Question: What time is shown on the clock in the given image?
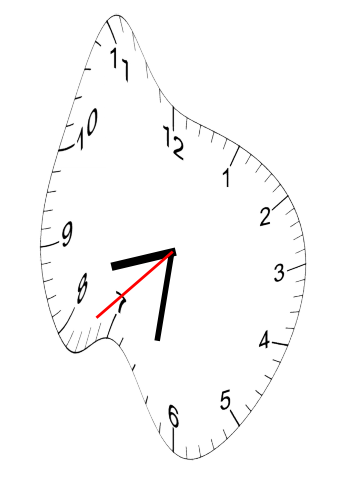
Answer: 08:31:38